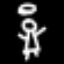
Label: angel